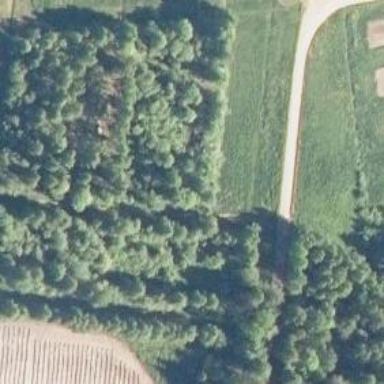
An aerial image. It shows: Forest area.